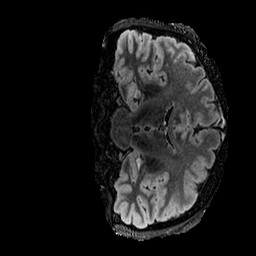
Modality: FLAIR
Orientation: coronal
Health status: ill
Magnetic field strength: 3 T